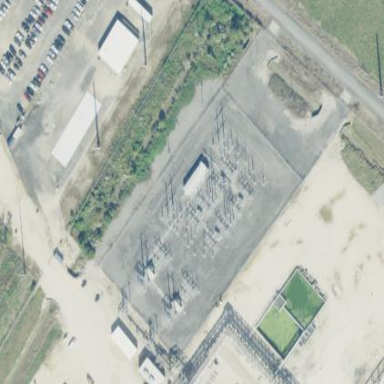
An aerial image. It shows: Industrial power substation surrounded by fence.